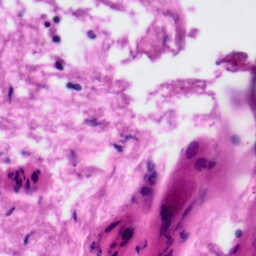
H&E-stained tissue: Tonsil